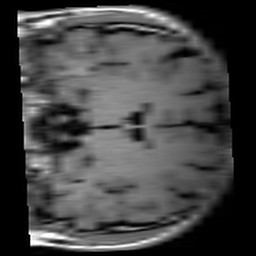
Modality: T1w
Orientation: coronal
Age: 22
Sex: male
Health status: healthy
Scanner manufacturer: siemens
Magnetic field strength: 3 T
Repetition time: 4.1 s
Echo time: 0.0085 s